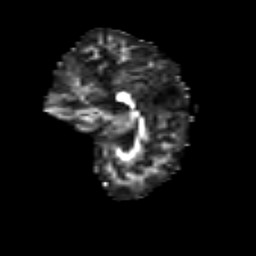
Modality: FA
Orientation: sagittal
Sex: female
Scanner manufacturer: siemens
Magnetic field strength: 3 T
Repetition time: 5 s
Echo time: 0.071 s